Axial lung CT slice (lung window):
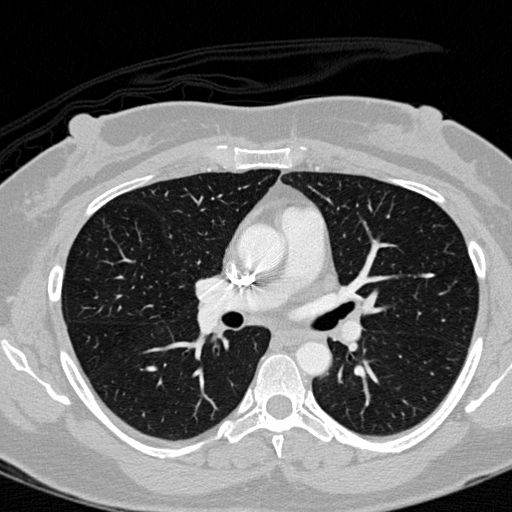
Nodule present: no